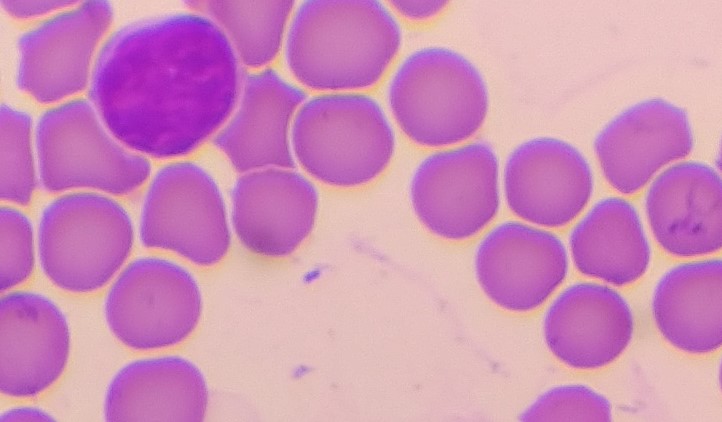
White blood cell type: Lymphocyte